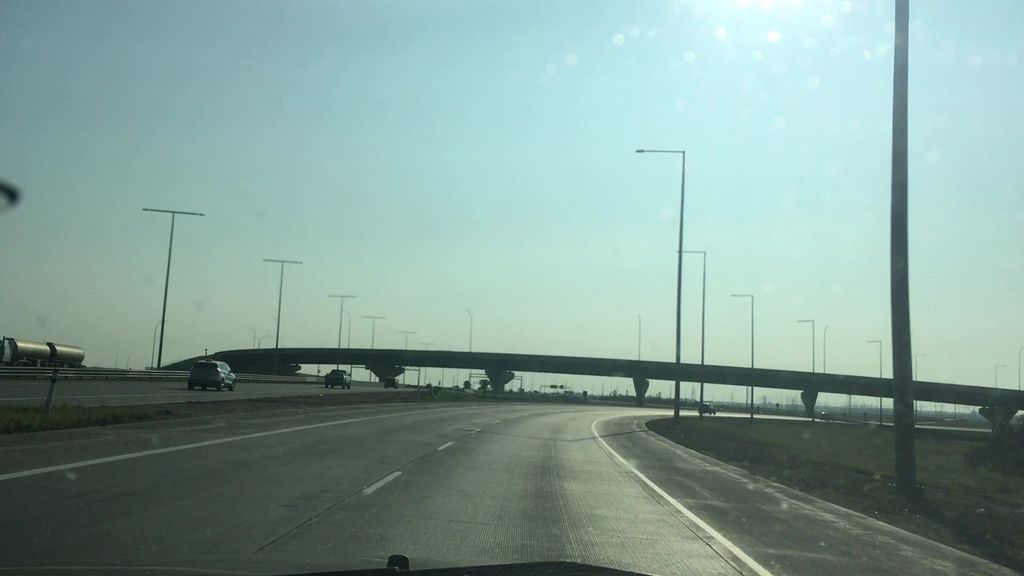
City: edmonton